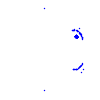
Particle: kaon